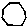
Label: hexagon